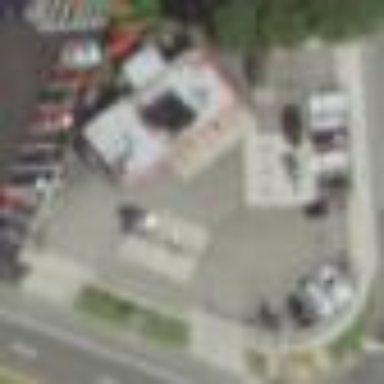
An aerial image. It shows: Fuel station.